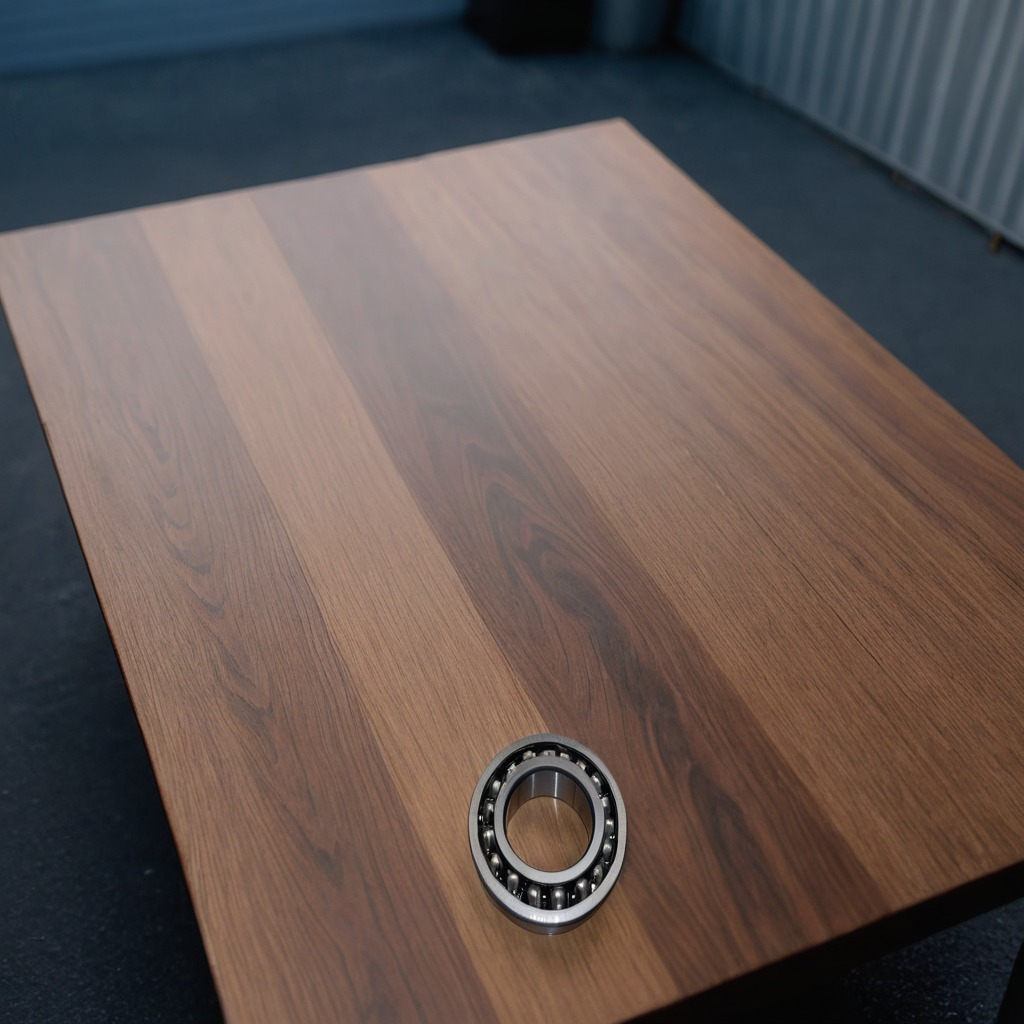
A metal ball bearing lies on a table with faint burn marks in a small garage at twilight.